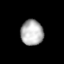
Tissue: lung
Cell type: Fibroblasts
Senescence score: 0.5787
Nuclear area (px): 558
Mean DAPI intensity: 180.749